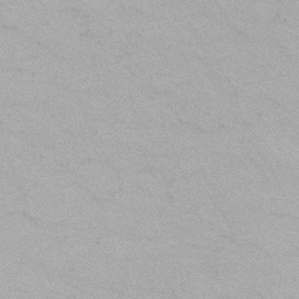
Label: frost